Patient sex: M
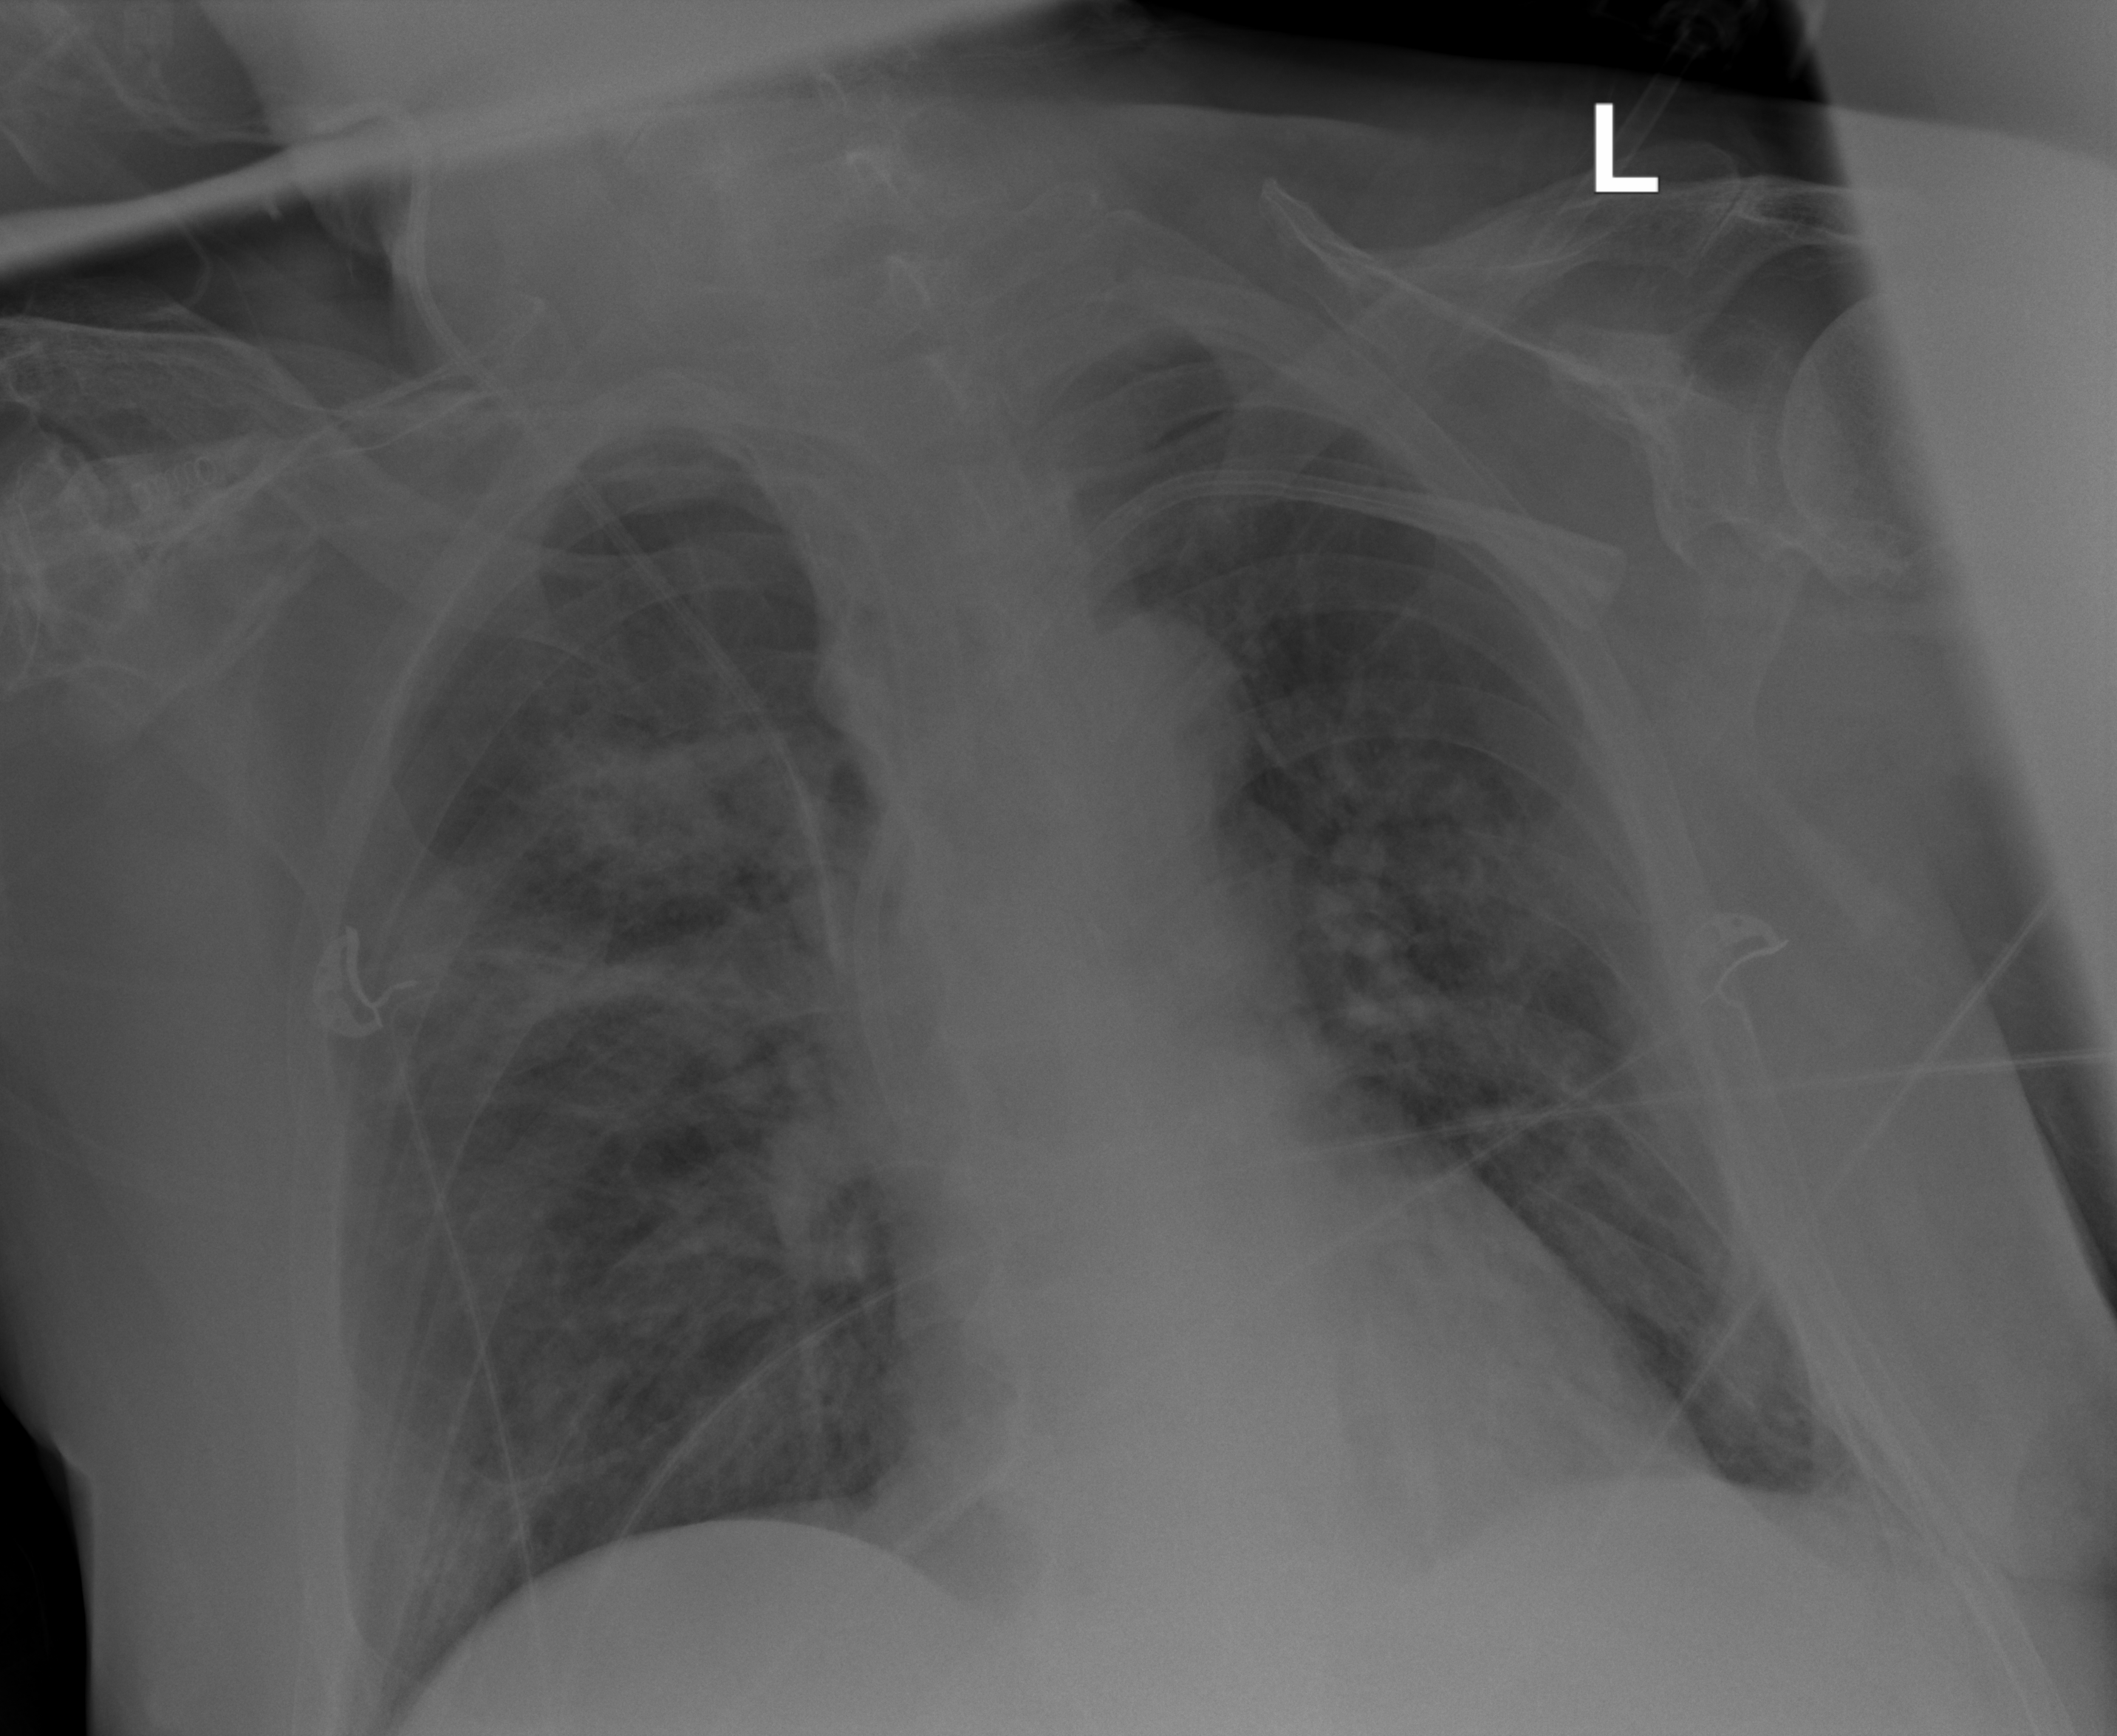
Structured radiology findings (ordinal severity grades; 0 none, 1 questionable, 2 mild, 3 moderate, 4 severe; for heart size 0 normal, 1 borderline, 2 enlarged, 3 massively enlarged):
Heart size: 0
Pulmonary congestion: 2
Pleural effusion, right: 0
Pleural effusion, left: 2
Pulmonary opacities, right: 3
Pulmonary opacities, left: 3
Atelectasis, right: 2
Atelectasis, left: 2